Field crop: maize
Growth stage: 1
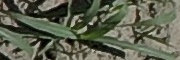
Species: sorghum